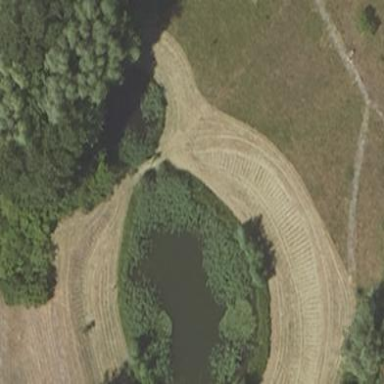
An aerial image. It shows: Serene pond surrounded by nature.